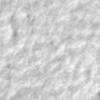
Label: no_change